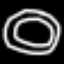
Label: donut